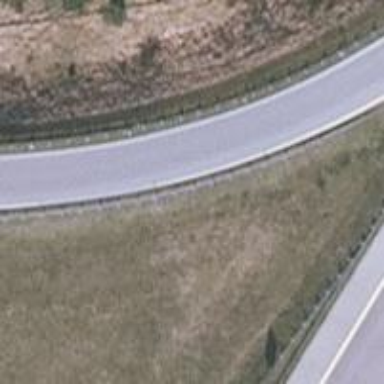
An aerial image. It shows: Asphalt motorway link.